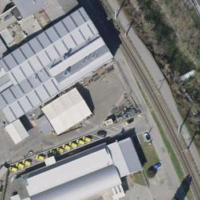
EUNIS habitat code: 54
Species observed at this site:
Diospyros lotus